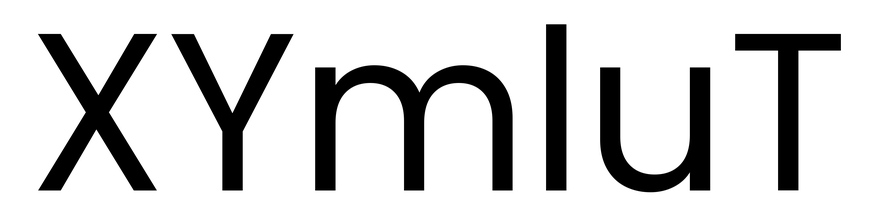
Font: Poppins-Regular